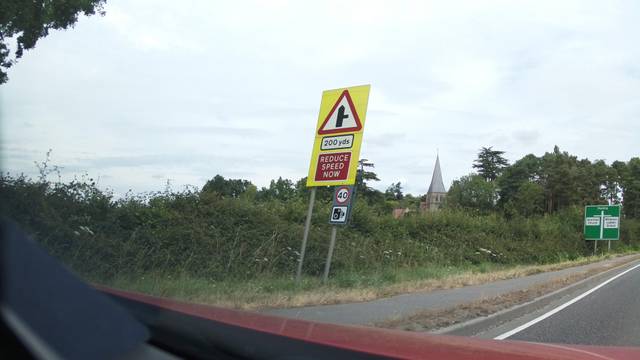
Region: United Kingdom
Coordinates: 51.305, -1.039